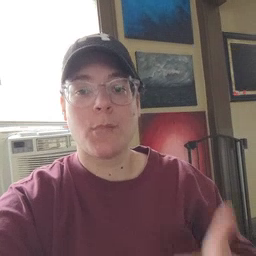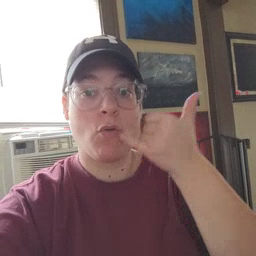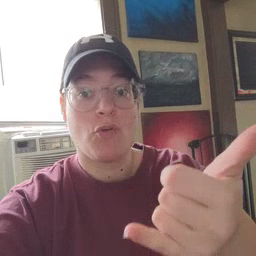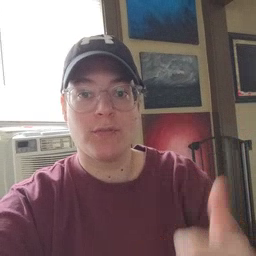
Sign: callonphone